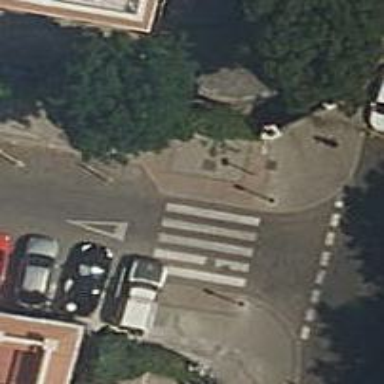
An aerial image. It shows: Road with traffic signals at the crossing.